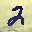
Label: 2